Question: ## Goal
My datagridview has two columns ([Question], [Answer]). Depending on the known ( , , ) I want the column cell to have the respective .
Datagridview Rows:
1. [Question] Do you smoke? [Answer] (YesNo Checkbox)
2. [Question] How old are you? [Answer] (Text Textbox)
3. [Question] Document upload [Answer] (FileUpload Button)
---
## Work
I programmatically create my datagridviews.
'''
Private Sub FormatQuestionDgv(ByVal dgv As DataGridView)
Dim ColQ As New DataGridViewTextBoxColumn
Dim ColA As New DataGridViewColumn
'Header text
ColQ.HeaderText = "Question"
ColA.HeaderText = "Answer"
'Name
ColQ.Name = "ColQ"
ColA.Name = "ColA"
'Widths
ColQ.AutoSizeMode = DataGridViewAutoSizeColumnMode.Fill
ColA.AutoSizeMode = DataGridViewAutoSizeColumnMode.Fill
'Add columns
With dgv.Columns
.Add(ColQ)
.Add(ColA)
End With
End Sub
'''
---
## Problem
As you can see in my work, the answer column is of 'DataGridViewColumn' type. I do not know the question type at that moment. Therefore I declare it as a normal column instead of 'DataGridViewCheckBoxColumn', 'DataGridViewTextBoxColumn', 'DataGridViewButtonColumn'...
Since those are not the same type as 'DataGridViewColumn', I get the following error:

How do I go about adding different control types in 1 DataGridViewColumn? Is it even possible?
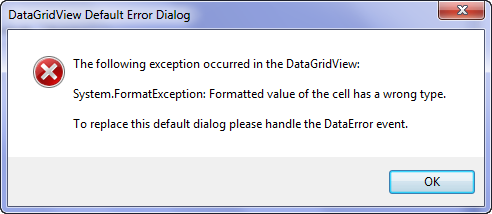
Answer: Have you looked at these:
<URL>
<URL>
<URL>
Following from the MSDN article...
There are two ways to do this:
1. Cast a DataGridViewCell to a certain cell type that exists. For example, convert a DataGridViewTextBoxCell to DataGridViewComboBoxCell type.
2. Create a control and add it into the controls collection of DataGridView, set its location and size to fit the cell that to be host.
Here's some sample code which illustrates these tricks:
'''
private void Form5_Load(object sender, EventArgs e)
{
DataTable dt = new DataTable();
dt.Columns.Add("name");
for (int j = 0; j < 10; j++)
{
dt.Rows.Add("");
}
this.dataGridView1.DataSource = dt;
this.dataGridView1.Columns[0].Width = 200;
/*
* First method : Convert to an existed cell type such ComboBox cell,etc
*/
DataGridViewComboBoxCell ComboBoxCell = new DataGridViewComboBoxCell();
ComboBoxCell.Items.AddRange(new string[] { "aaa","bbb","ccc" });
this.dataGridView1[0, 0] = ComboBoxCell;
this.dataGridView1[0, 0].Value = "bbb";
DataGridViewTextBoxCell TextBoxCell = new DataGridViewTextBoxCell();
this.dataGridView1[0, 1] = TextBoxCell;
this.dataGridView1[0, 1].Value = "some text";
DataGridViewCheckBoxCell CheckBoxCell = new DataGridViewCheckBoxCell();
CheckBoxCell.Style.Alignment = DataGridViewContentAlignment.MiddleCenter;
this.dataGridView1[0, 2] = CheckBoxCell;
this.dataGridView1[0, 2].Value = true;
/*
* Second method : Add control to the host in the cell
*/
DateTimePicker dtp = new DateTimePicker();
dtp.Value = DateTime.Now.AddDays(-10);
//add DateTimePicker into the control collection of the DataGridView
this.dataGridView1.Controls.Add(dtp);
//set its location and size to fit the cell
dtp.Location = this.dataGridView1.GetCellDisplayRectangle(0, 3,true).Location;
dtp.Size = this.dataGridView1.GetCellDisplayRectangle(0, 3,true).Size;
}
'''